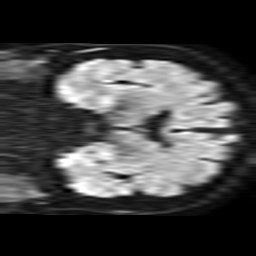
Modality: TRACE
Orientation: coronal
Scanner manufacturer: philips
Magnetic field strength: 1.5 T
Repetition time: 3.618 s
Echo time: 0.07039 s